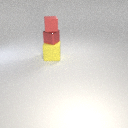
small red rubber cube above small red metal cube